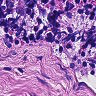
Metastatic tissue present: no